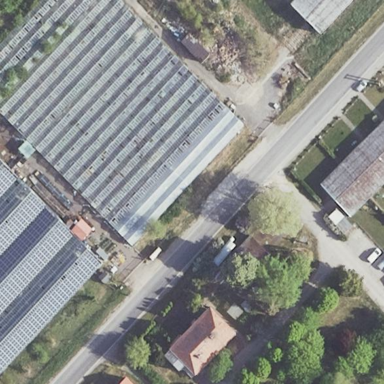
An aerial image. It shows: Greenhouse.